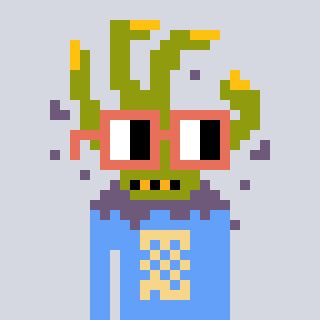
a pixel art character with square orange glasses, a zombie-hand-shaped head and a blue-colored body on a cool background